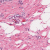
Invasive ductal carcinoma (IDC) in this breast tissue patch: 0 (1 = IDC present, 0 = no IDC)